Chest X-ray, AP view. Patient: 49 years old, sex F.
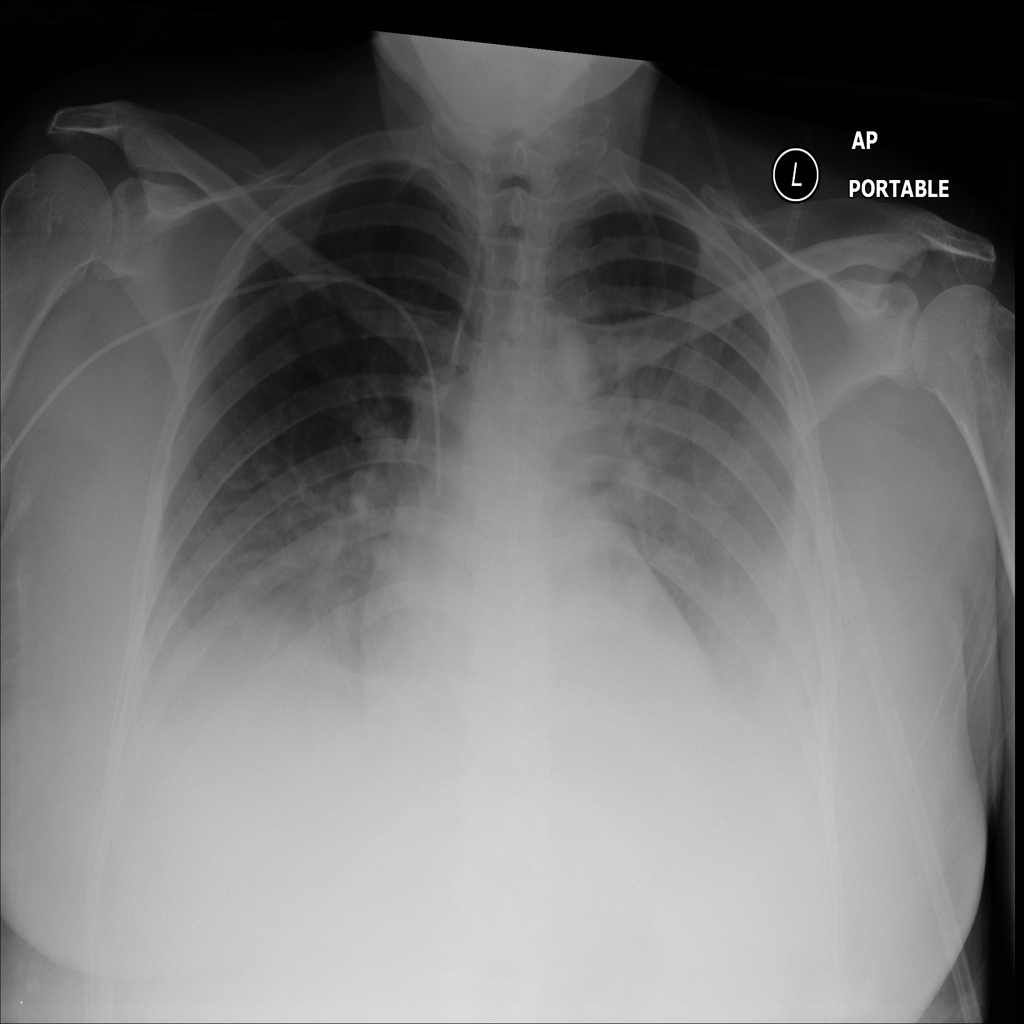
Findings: Effusion